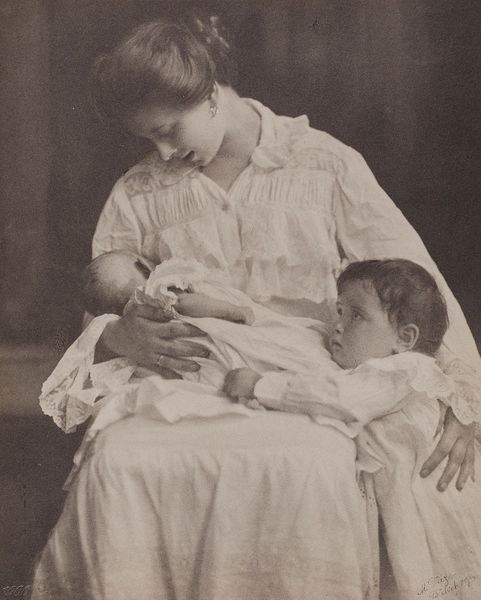
Titel: Mutter mit zwei Kindern
Künstler: Minya Diez-Dührkoop
Standort: Hamburg
Institution: Museum für Kunst und Gewerbe Hamburg
Schlagwörter: frau, bildnis, portrait, kind, mutter, kinder, papier, baby, foto, fotografie, photographie, photo, karton, kinderbild, lichtbild, konterfei, kinderdarstellung, bildwerke, angewandte und bildende kunst, hessische systematik, porträt, säugling, porträtfotografie, porträtphotographie, platindruck, platinotypie